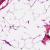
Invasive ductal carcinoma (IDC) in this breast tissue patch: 0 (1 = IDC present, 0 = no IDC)